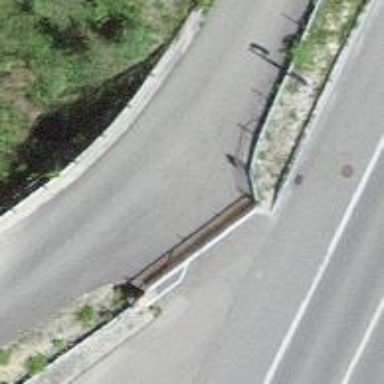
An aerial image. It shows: Gate.